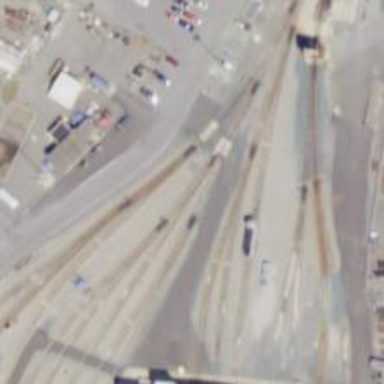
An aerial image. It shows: Railway yard used for servicing trains.